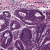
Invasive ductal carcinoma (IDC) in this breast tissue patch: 0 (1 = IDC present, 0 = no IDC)